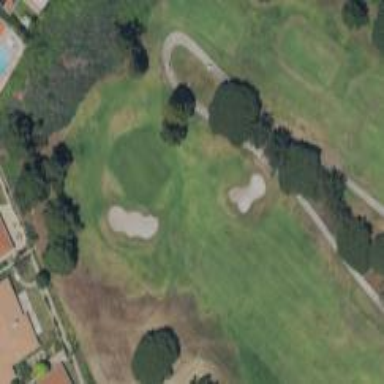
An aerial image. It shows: View of golf hole.